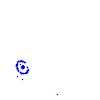
Particle: proton